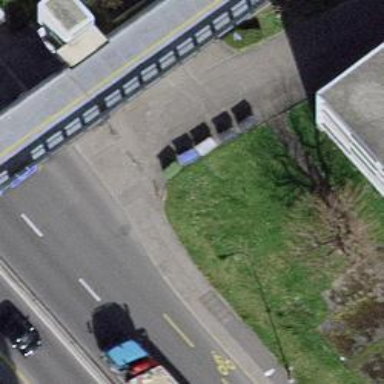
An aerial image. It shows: Bollard barrier.